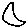
Label: moon